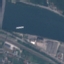
Land use / land cover class: River